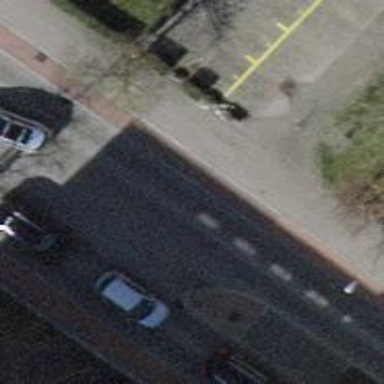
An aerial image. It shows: Bollard barrier.